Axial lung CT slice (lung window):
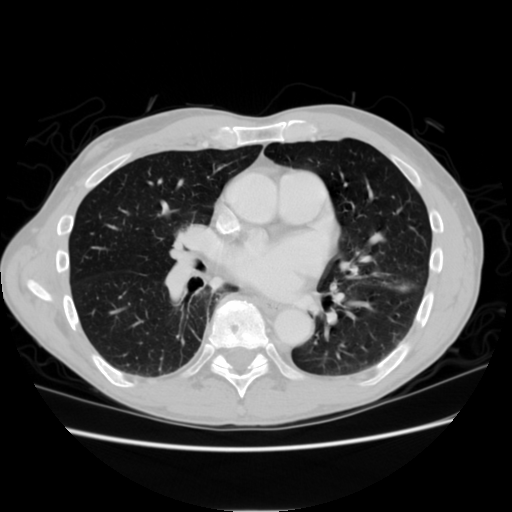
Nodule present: no